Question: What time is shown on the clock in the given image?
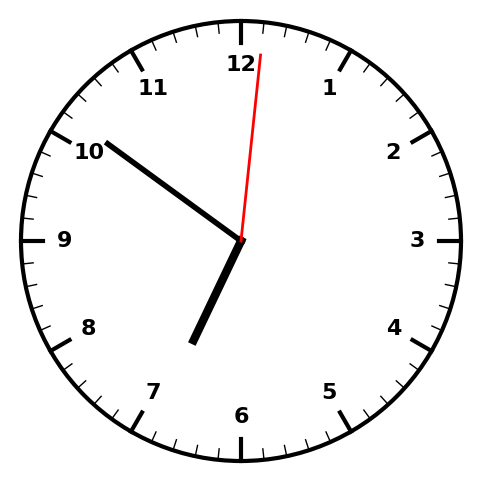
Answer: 06:51:01